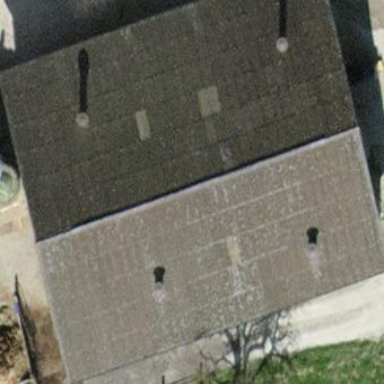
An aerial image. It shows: Farm auxiliary building.